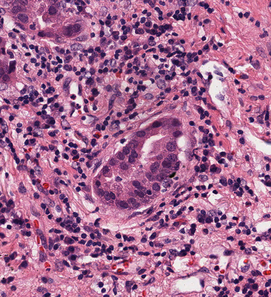
Tumor epithelial tissue: yes
Tumor-associated stroma tissue: yes
Normal tissue: no